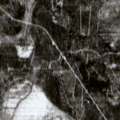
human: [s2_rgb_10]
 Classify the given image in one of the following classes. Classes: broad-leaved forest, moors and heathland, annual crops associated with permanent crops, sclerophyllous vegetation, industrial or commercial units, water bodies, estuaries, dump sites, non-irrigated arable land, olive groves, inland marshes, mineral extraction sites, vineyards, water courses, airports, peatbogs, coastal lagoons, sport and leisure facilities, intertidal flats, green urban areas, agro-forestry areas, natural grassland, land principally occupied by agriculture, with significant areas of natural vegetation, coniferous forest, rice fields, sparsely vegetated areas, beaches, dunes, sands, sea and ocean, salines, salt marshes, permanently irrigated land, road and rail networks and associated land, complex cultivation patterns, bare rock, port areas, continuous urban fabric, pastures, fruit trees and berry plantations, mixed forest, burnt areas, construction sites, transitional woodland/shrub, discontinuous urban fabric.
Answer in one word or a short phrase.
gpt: coniferous forest, mixed forest, transitional woodland/shrub